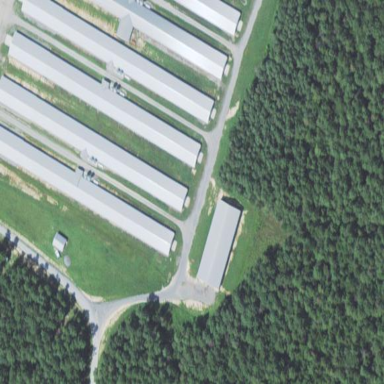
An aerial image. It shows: Farm auxiliary building.